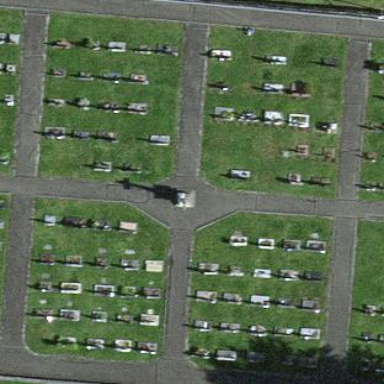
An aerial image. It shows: Cemetery.